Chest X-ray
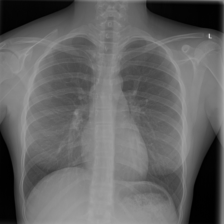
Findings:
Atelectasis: negative
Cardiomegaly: negative
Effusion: negative
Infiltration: negative
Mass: negative
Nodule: negative
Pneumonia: negative
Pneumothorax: negative
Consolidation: negative
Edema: negative
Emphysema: negative
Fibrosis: negative
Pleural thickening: negative
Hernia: negative